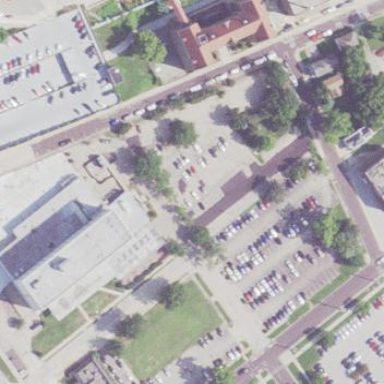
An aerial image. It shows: Commercial building.